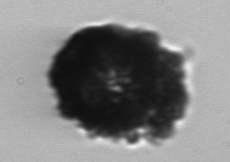
Label: Stenosemella_pacifica